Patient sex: M
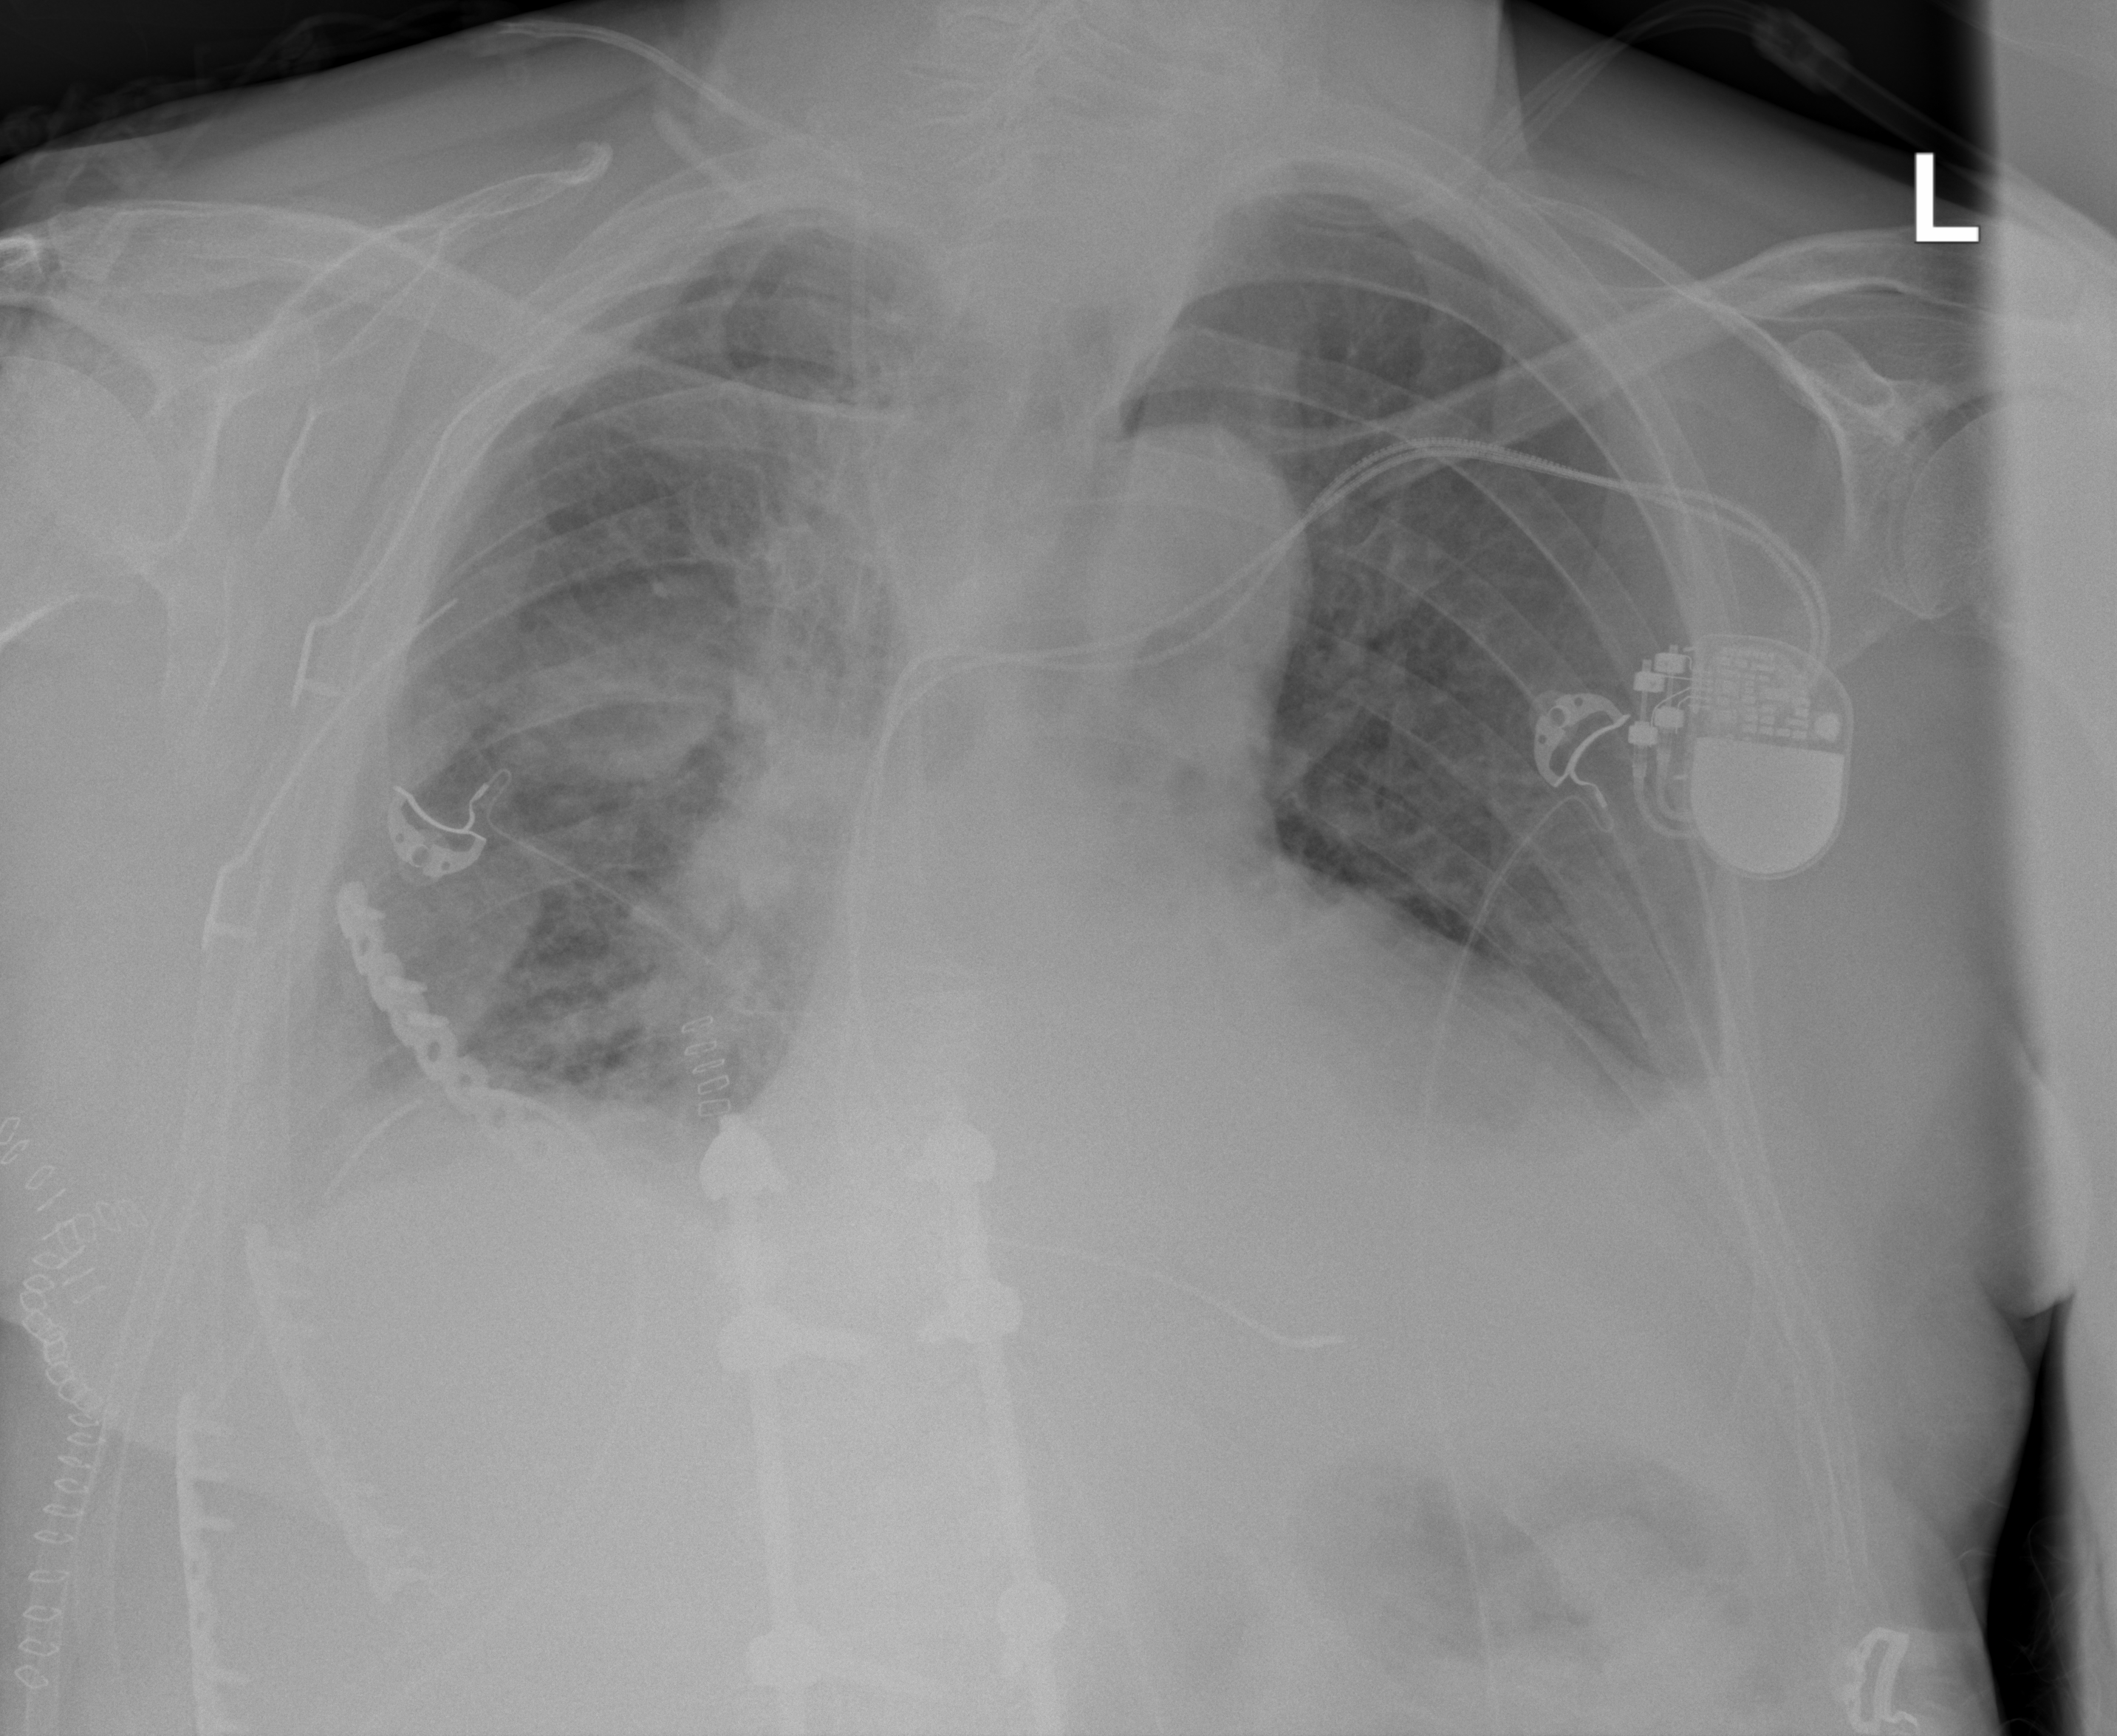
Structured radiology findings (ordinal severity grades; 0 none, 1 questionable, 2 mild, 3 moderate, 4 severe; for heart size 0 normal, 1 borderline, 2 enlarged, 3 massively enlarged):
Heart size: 3
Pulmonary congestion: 2
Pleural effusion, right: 2
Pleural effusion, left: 2
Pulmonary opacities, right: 2
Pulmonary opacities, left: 0
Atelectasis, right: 2
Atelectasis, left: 2